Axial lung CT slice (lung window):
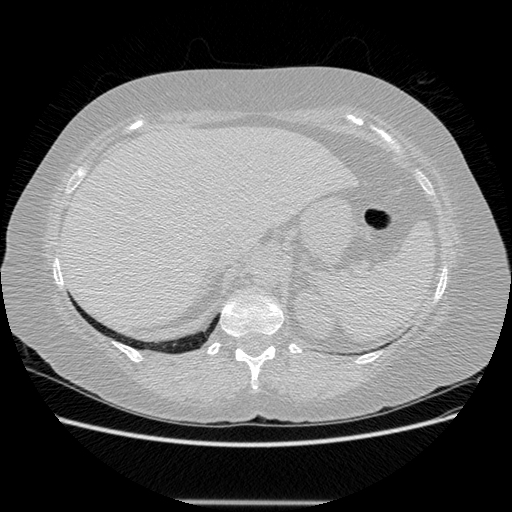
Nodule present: no